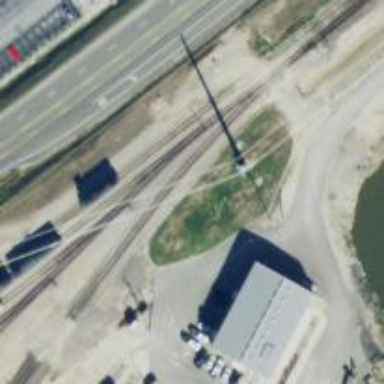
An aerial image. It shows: Railway yard used for servicing trains.